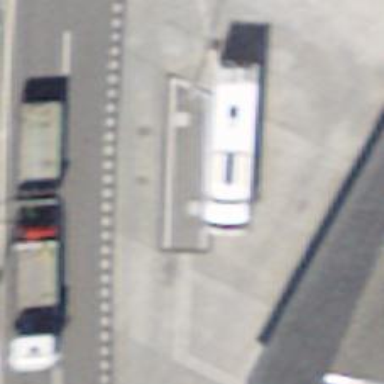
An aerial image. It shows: Platform for public transport is situated by the road.